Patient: sex M, age 61
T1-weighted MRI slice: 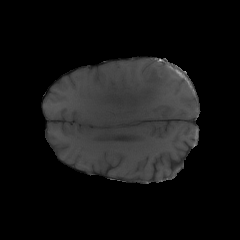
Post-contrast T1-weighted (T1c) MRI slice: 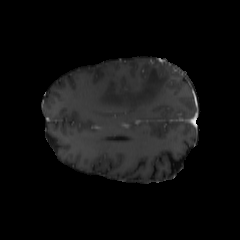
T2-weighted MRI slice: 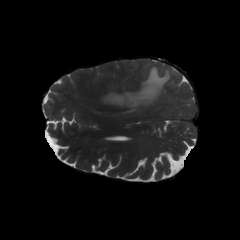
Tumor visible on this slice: yes
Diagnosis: Glioblastoma, IDH-wildtype
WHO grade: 4